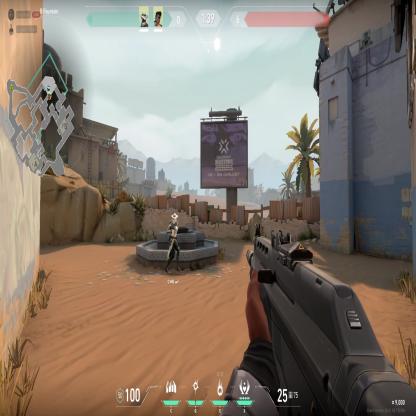
Label: teammate